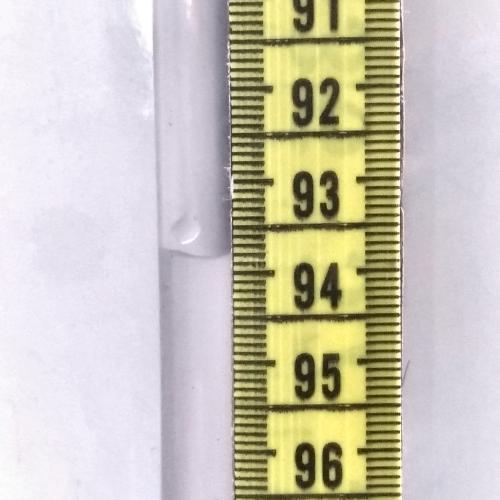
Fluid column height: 93.8 cm